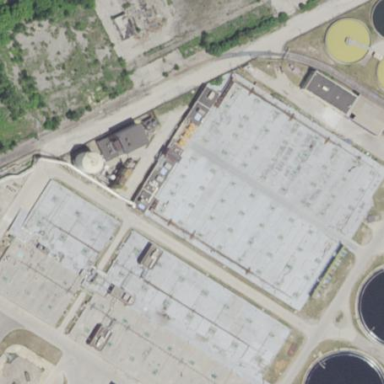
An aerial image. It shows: Building that houses wastewater plant.